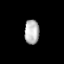
Tissue: lung
Cell type: Epithelial cells
Senescence score: 0.2389
Nuclear area (px): 351
Mean DAPI intensity: 181.242